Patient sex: F
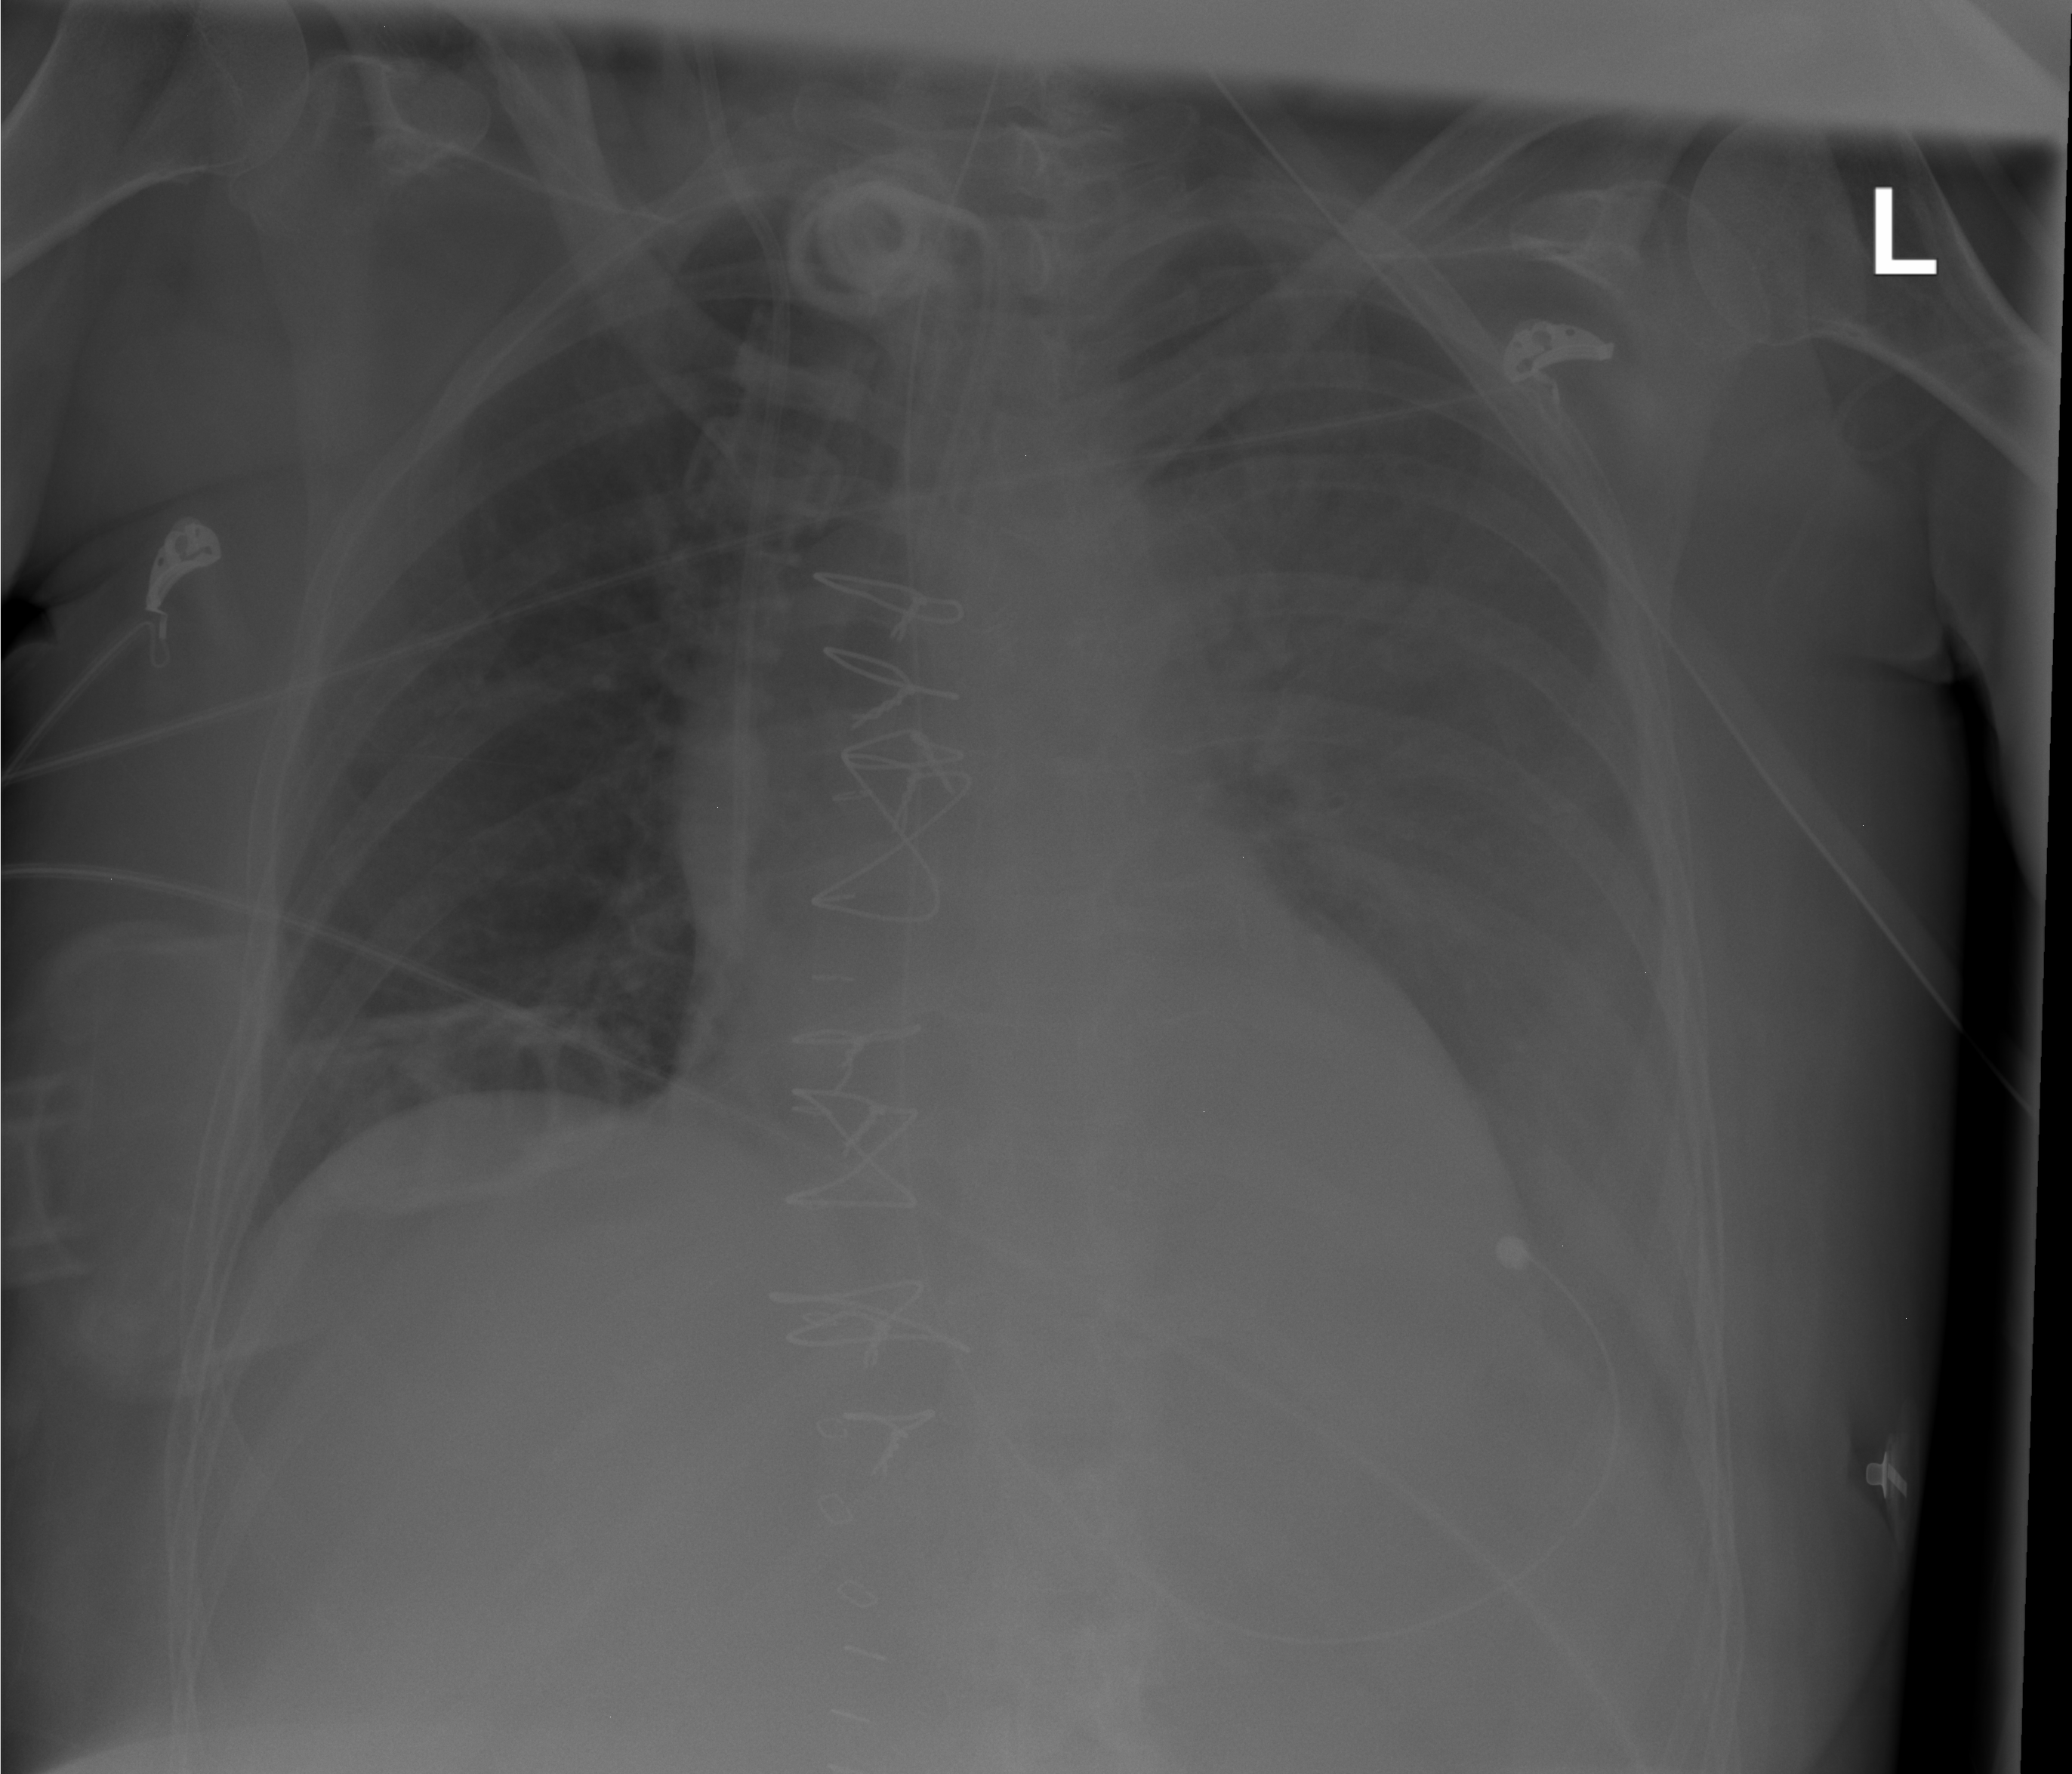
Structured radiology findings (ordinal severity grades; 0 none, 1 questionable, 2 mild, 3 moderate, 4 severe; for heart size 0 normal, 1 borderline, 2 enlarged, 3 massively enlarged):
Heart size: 2
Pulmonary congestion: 2
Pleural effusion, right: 0
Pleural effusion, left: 3
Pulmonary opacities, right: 0
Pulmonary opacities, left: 0
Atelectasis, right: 0
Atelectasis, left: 2